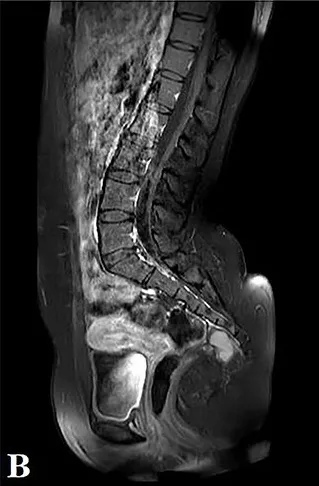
With contrast , both showing the extension of the mass with a visible pre-coccygeal component. The tumor is seen composed of mixed solid (predominantly fat) and cystic (fluid) components.
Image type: radiology (mri)